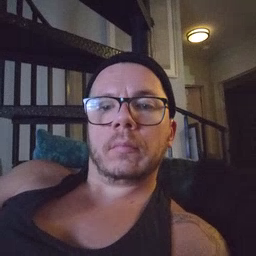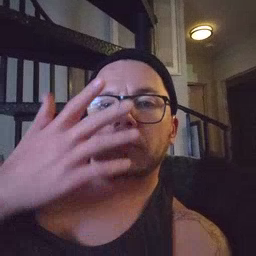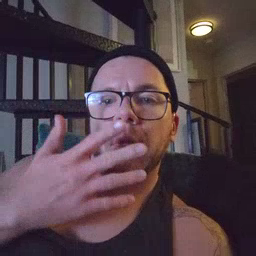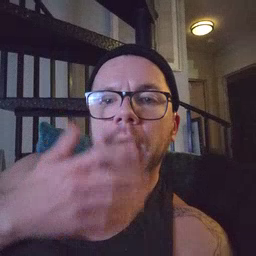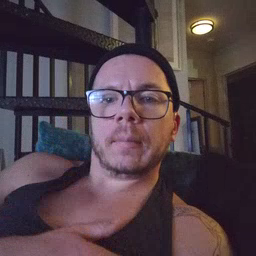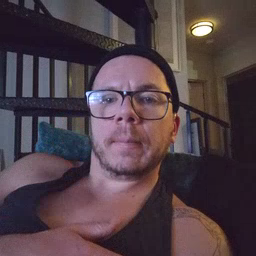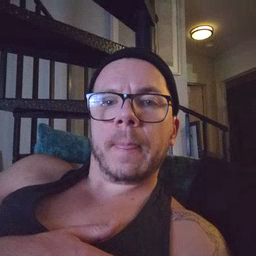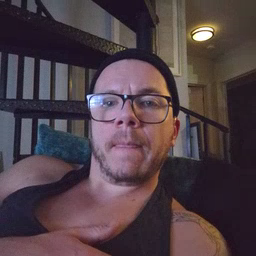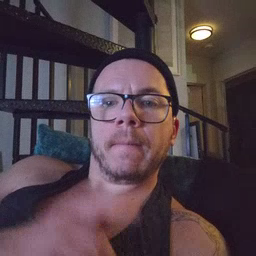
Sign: sad